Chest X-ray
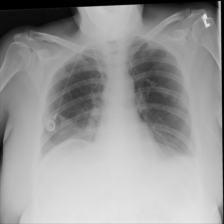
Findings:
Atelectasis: negative
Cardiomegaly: negative
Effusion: negative
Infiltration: negative
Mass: negative
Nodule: negative
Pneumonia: negative
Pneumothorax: negative
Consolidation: negative
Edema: negative
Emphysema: negative
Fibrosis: negative
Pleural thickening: negative
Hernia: negative